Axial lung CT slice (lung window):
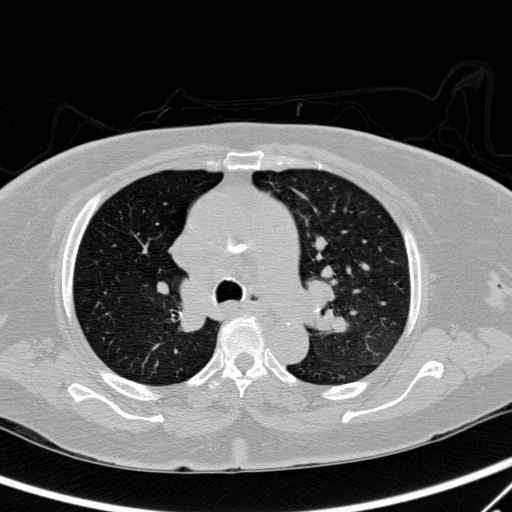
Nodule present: no